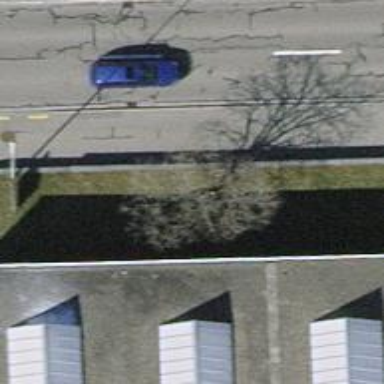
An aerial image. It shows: Urban area featuring tree as natural element.